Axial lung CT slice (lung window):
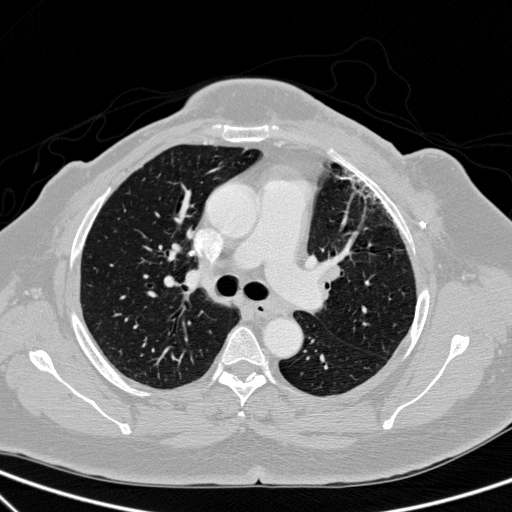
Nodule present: no